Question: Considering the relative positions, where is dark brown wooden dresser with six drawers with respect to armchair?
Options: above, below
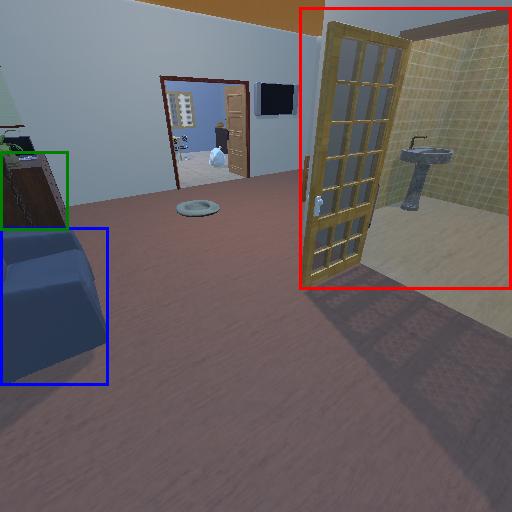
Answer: above